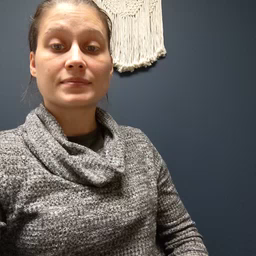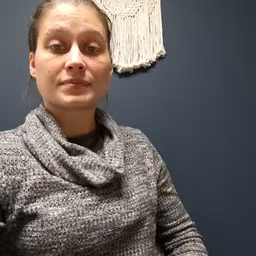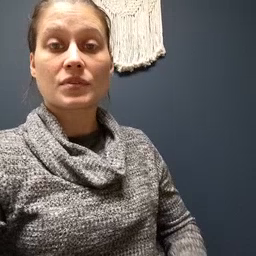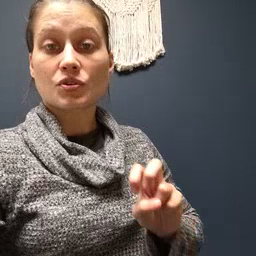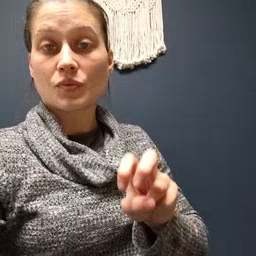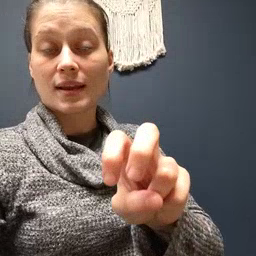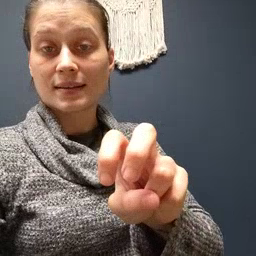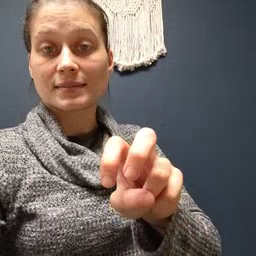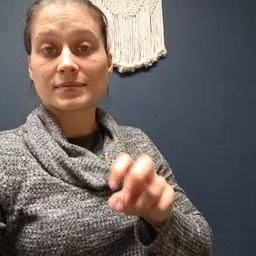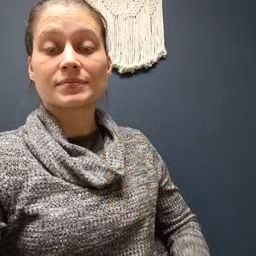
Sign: ride